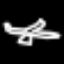
Label: airplane